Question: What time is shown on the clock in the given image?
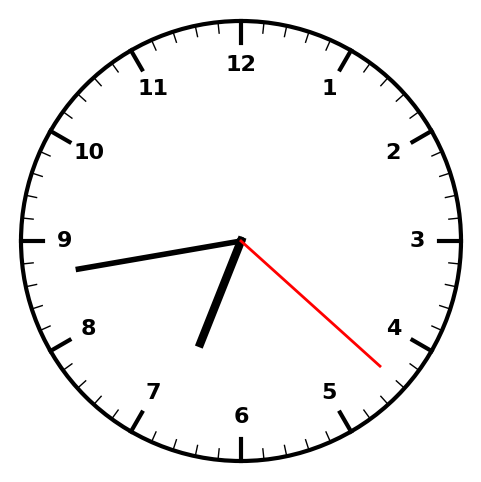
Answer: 06:43:22